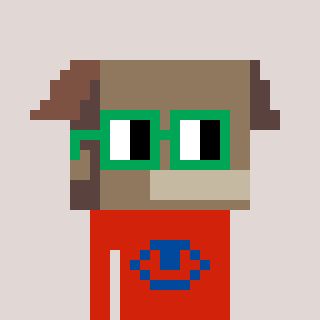
a pixel art character with square green glasses, a box-shaped head and a red-colored body on a warm background